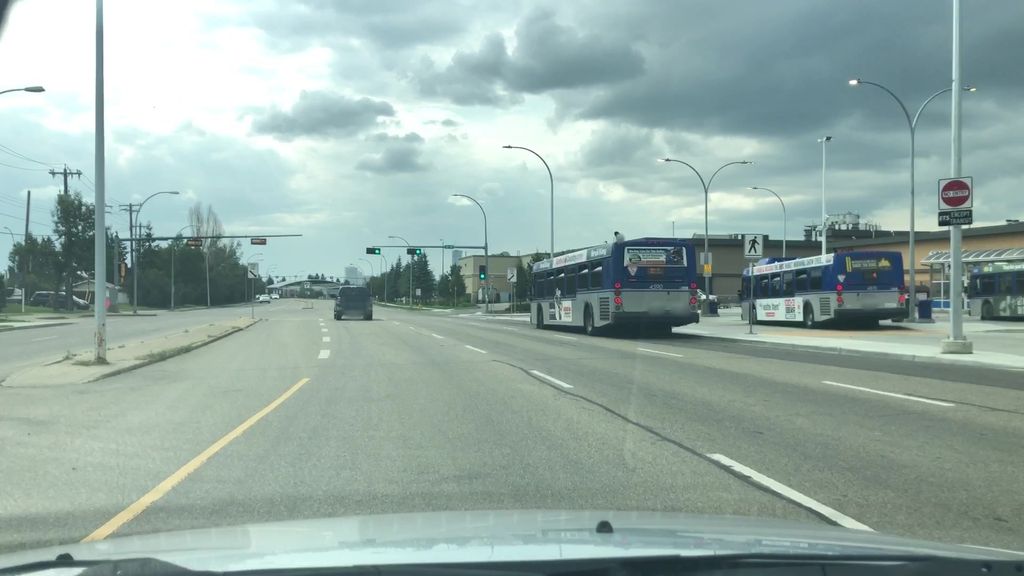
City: edmonton